Field crop: maize
Growth stage: 2
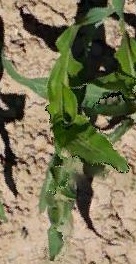
Species: maize